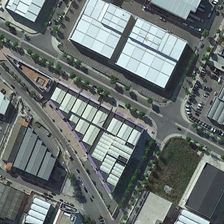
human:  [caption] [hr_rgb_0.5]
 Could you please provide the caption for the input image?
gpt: many fields near the industrial area near the road .

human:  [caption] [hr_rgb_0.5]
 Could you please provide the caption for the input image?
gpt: some buildings and green trees are in an industrial area .

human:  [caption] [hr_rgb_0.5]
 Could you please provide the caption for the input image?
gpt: the industrial houses in the street are neatly arranged .

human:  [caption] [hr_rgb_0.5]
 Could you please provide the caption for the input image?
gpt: some buildings and green trees are in an industrial area .

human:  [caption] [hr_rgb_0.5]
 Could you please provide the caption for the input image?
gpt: the industrial houses in the street are neatly arranged .